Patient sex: M
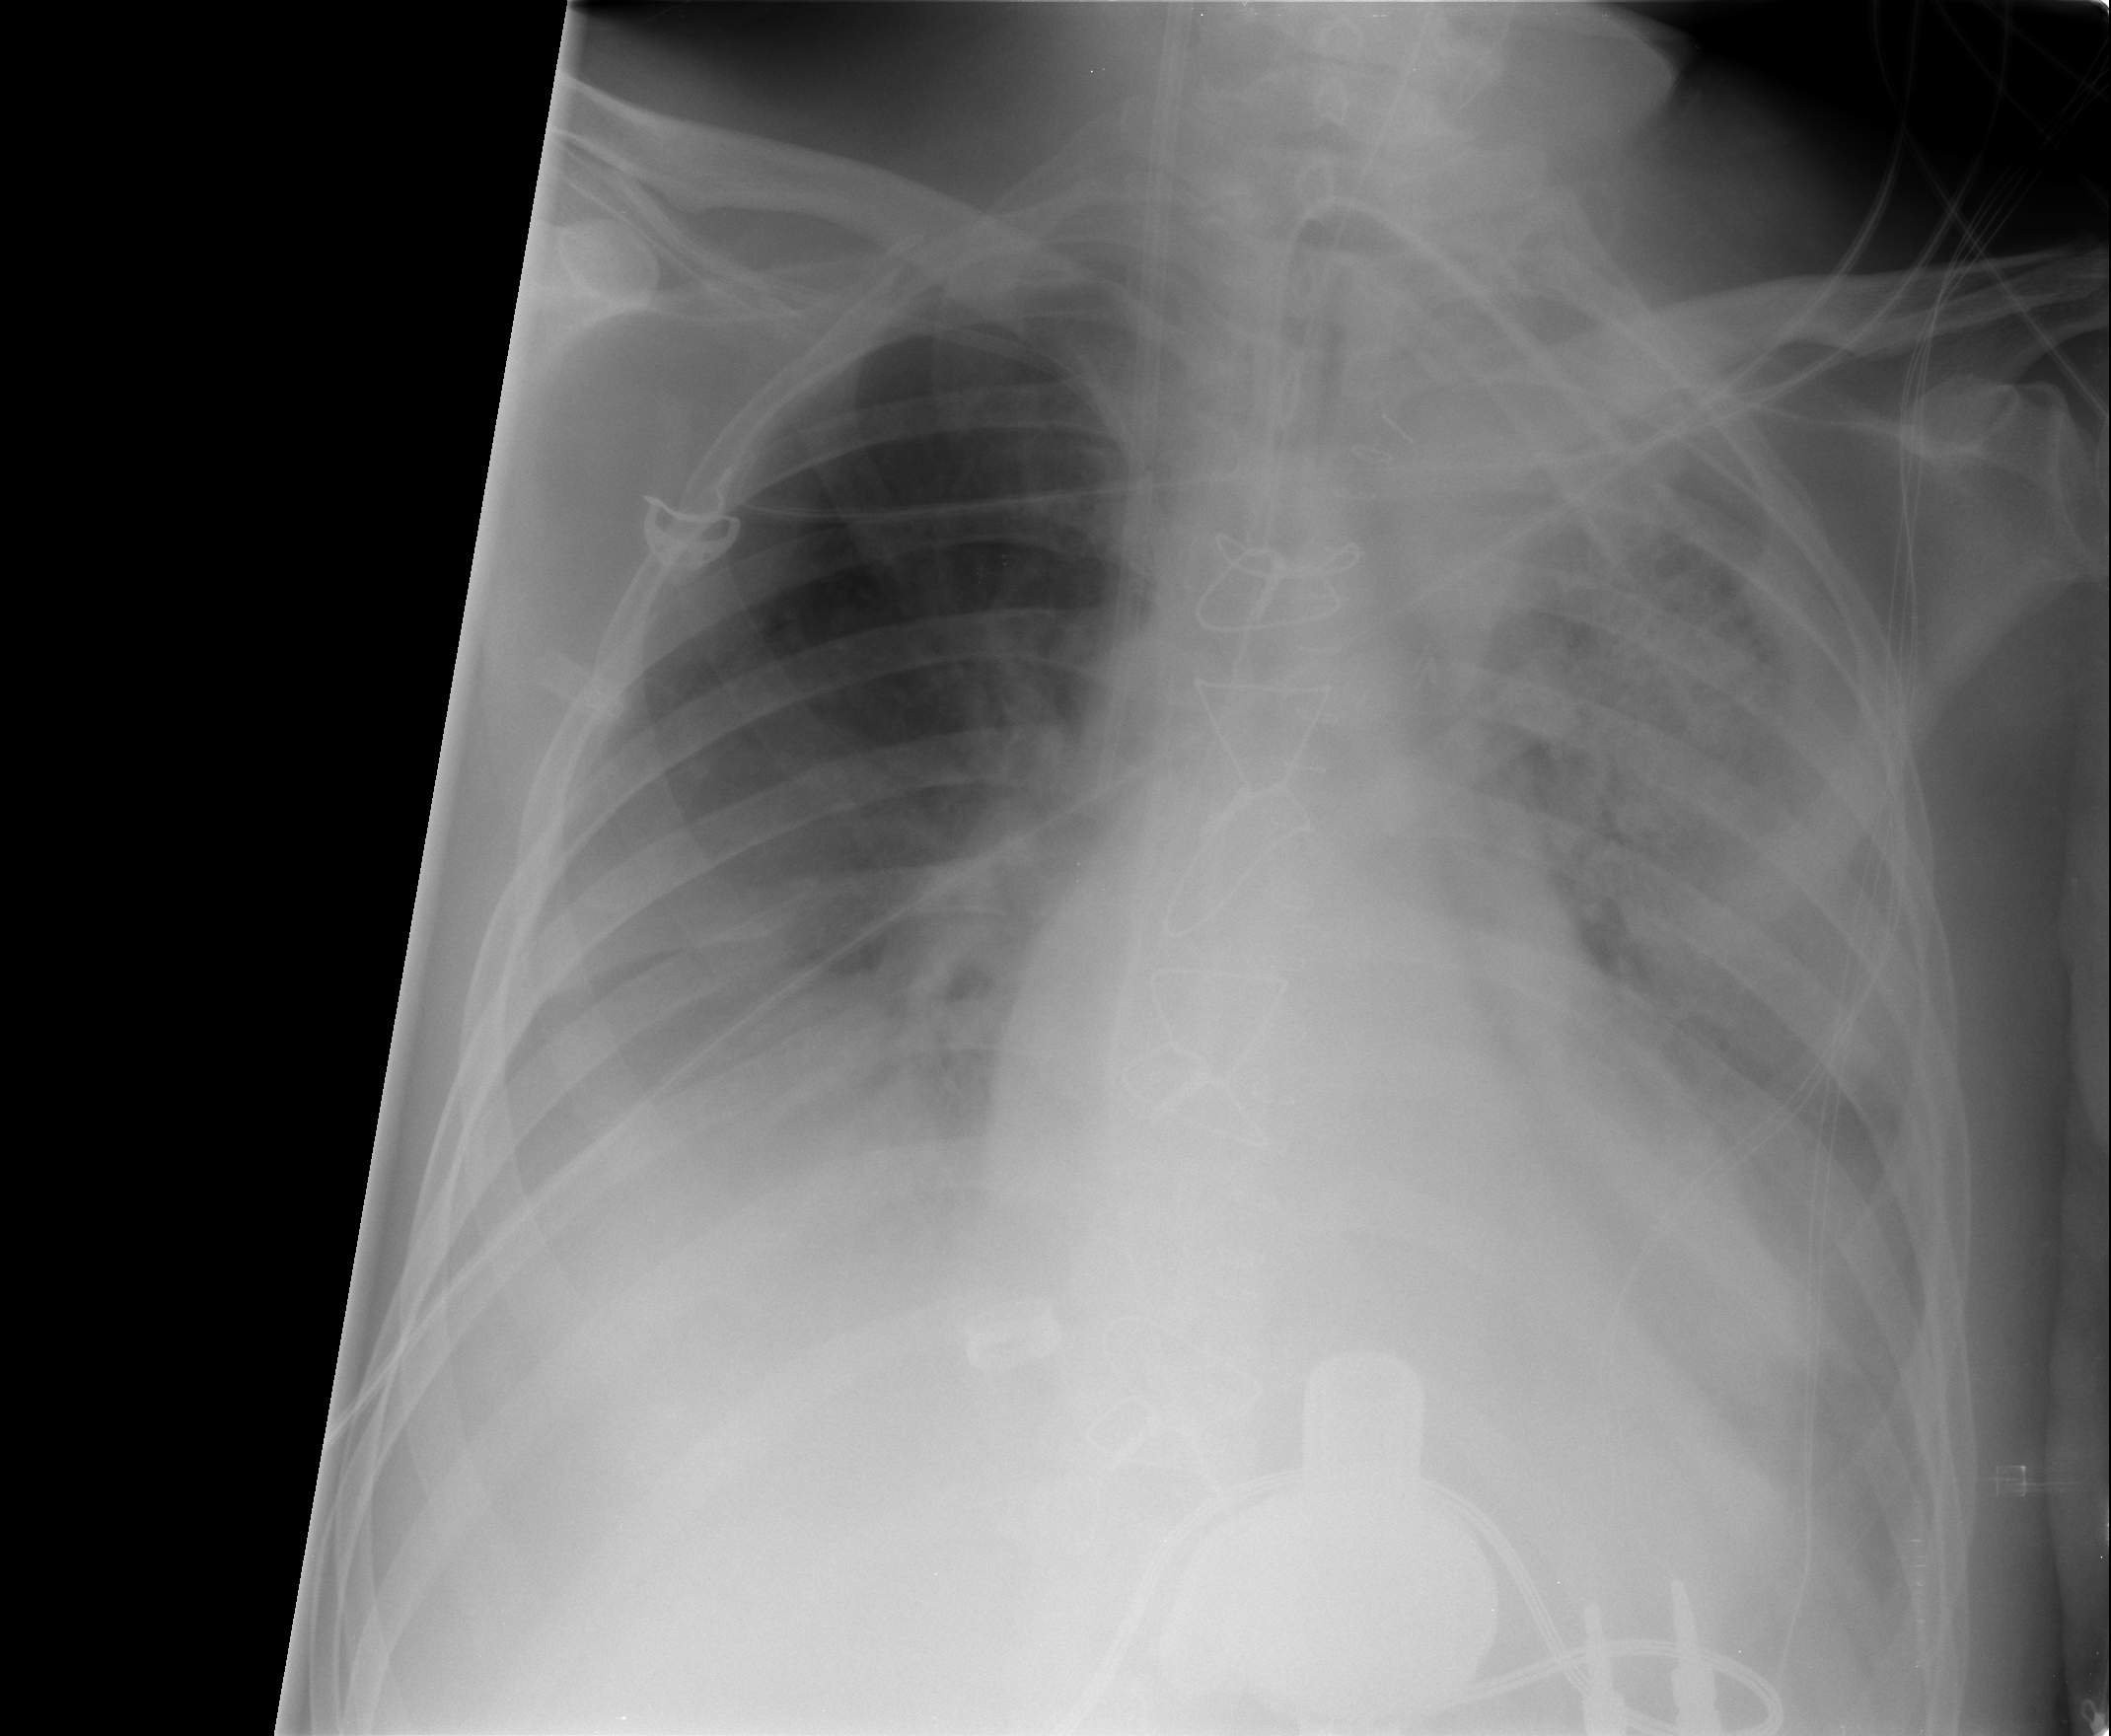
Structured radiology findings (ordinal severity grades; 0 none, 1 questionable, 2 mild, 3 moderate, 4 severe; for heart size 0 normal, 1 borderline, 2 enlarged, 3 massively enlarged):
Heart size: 2
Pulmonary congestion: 2
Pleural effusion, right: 3
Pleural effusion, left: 3
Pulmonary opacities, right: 2
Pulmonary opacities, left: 4
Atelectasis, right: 3
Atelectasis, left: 3